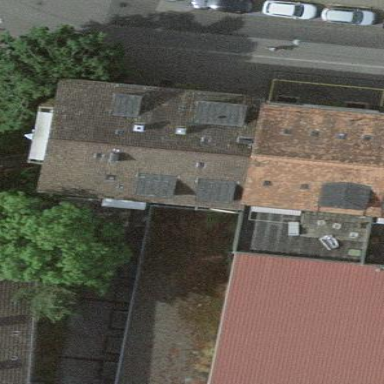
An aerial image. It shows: Group of garages.